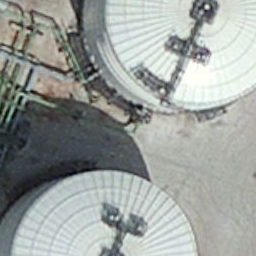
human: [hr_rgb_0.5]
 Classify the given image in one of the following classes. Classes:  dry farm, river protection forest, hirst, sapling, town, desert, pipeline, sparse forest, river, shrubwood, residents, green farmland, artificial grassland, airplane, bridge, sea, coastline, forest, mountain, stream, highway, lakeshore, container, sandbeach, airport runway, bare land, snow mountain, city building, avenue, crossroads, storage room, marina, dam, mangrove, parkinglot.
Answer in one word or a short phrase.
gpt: storage room